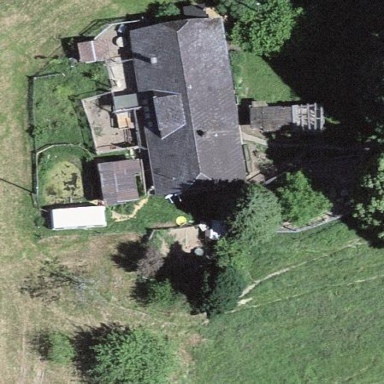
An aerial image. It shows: Farm building.